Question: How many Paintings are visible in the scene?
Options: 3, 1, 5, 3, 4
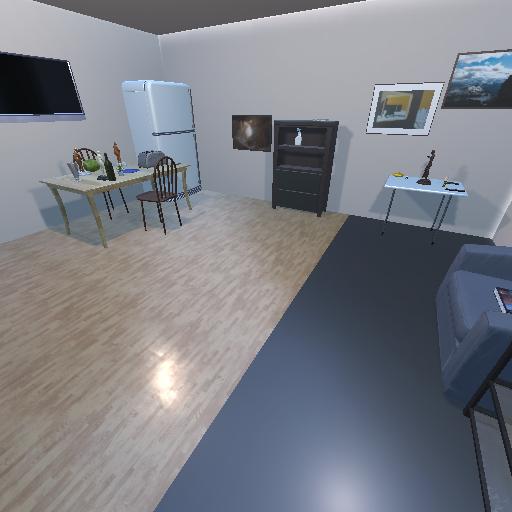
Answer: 3